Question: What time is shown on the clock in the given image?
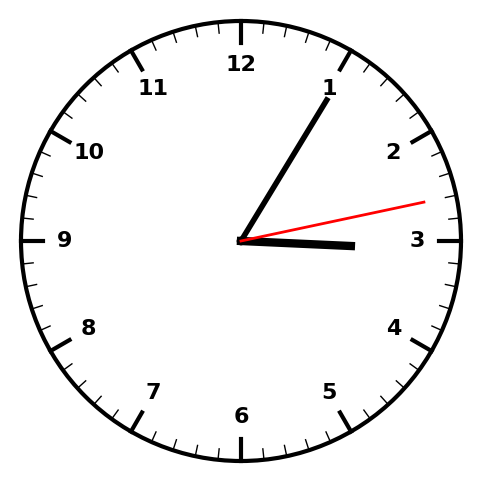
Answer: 03:05:13